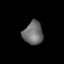
Tissue: prostate
Cell type: Fibroblasts
Senescence score: 0.8067
Nuclear area (px): 444
Mean DAPI intensity: 110.311